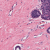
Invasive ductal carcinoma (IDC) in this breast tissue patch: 0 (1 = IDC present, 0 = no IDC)